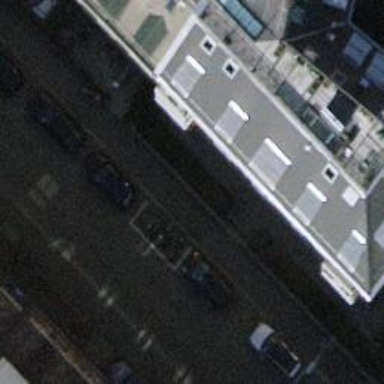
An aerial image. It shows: Bicycle parking facility.